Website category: auto
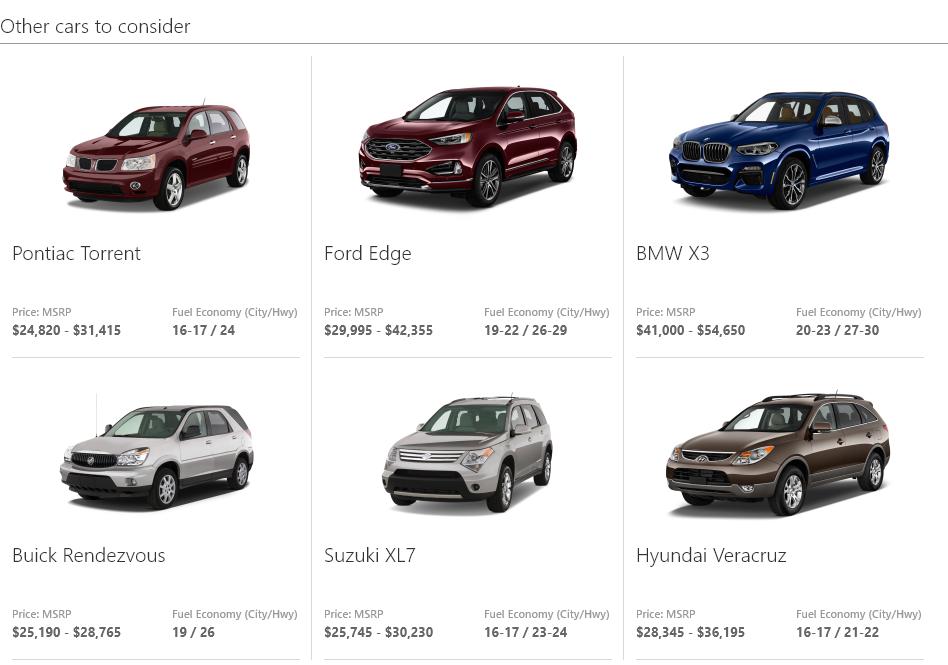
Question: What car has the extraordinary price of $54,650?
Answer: BMW X3

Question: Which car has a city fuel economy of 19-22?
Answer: Ford Edge

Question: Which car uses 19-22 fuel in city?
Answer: Ford Edge

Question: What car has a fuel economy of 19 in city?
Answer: Buick Rendezvous

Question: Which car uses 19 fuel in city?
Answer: Buick Rendezvous

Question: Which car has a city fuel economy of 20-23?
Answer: BMW X3

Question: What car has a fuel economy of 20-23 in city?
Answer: BMW X3

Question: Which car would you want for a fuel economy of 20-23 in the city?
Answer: BMW X3

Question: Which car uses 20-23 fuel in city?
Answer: BMW X3

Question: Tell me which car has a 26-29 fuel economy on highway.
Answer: Ford Edge

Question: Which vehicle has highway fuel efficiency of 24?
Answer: Pontiac Torrent

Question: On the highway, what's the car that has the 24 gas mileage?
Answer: Pontiac Torrent

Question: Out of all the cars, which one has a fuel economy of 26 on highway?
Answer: Buick Rendezvous

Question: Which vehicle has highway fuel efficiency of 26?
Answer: Buick Rendezvous

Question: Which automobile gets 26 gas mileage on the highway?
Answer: Buick Rendezvous

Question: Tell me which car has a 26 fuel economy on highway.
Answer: Buick Rendezvous

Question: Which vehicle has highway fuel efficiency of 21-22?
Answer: Hyundai Veracruz

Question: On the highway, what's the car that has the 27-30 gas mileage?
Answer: BMW X3